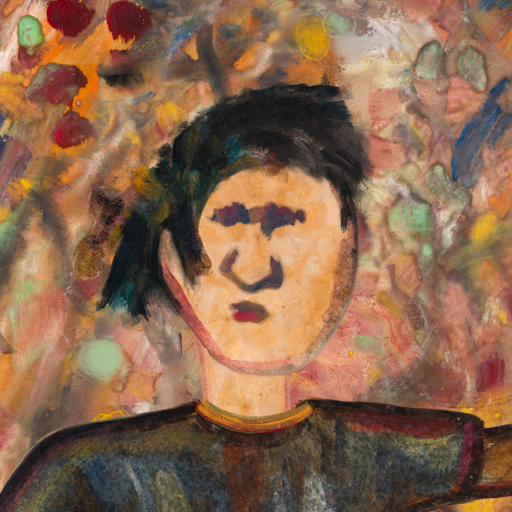
Background: Mother_And_Son_Mother, Head And Neck Front: Childish, Face Front: In_The_Sun, Bust: Mosgoul, Hair Front: Pipe, Head Accessory: Blank, Second Necklace: Blank, Necklace: Mother_And_Son_Son, Baby: Blank